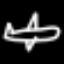
Label: airplane